Question: So I am trying really hard to change the underlying number value of an 'Enum'. Take this example:
'''
[Flags]
public enum Foo
{
Foo = 1,
Bar = 2,
FooBat = 4
}
'''
With a simple extension methods for enums. In his method I want to remove all flags from the enum itself:
'''
public static TEnum GetBaseVersionOfEnum<TEnum>(this TEnum enumVal) where TEnum : Enum
{
var tempEnum = enumVal & 0 // I would like to do something like that. e.g. setting its underlying value to zero.
return tempEnum;
}
'''
Note that it is possible to set an enum to zero, even if there is no matching enum member.
To clarify what I want to achieve, here a few samples:
- 'Foo.Bar.GetBaseVersionOfEnum()''Foo''0'- '(Foo.Bar | Foo.Foo).GetBaseVersionOfEnum()''Foo''0'
---
I actually achieved that, but it is hella ugly, at least IMO, by using some reflection. I really hope there is a cleaner and way to do this.
'''
var dynamicVal = (dynamic)enumVal;
dynamicVal.value__ = 0;
var tempEnum = (Enum)dynamicVal;
'''
I actually stumbled over the 'value__' field by some testing with reflection, which revealed that there is actually a field which exposes the current value.

This also makes me wonder why you can't access it by using (enumVal.value__)... I guess it is some kind of runtime field.
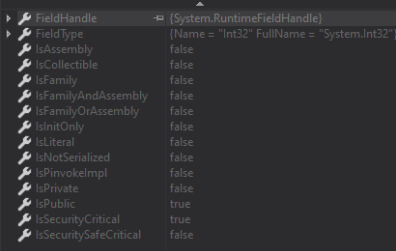
Answer: I might be deeply confused by your question, but to me it seems you're trying to make a convoluted way of saying <URL>:
'''
public static TEnum GetBaseVersionOfEnum<TEnum>(this TEnum enumVal) where TEnum : Enum
{
return default;
}
'''
The default value for an enum is all-zero bits (the default for the underlying value type). But why do you need a helper for that at all? You can literally say
'''
Foo allzero;
'''
And you get an all-zero enum of your type. Or say
'''
myExistingEnum = default;
'''
to zero an existing variable out.